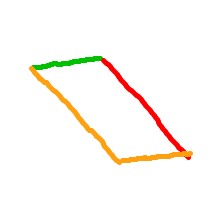
Shape: parallelogram